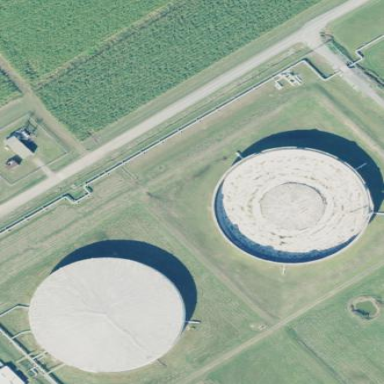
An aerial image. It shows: Storage tank which is man-made.